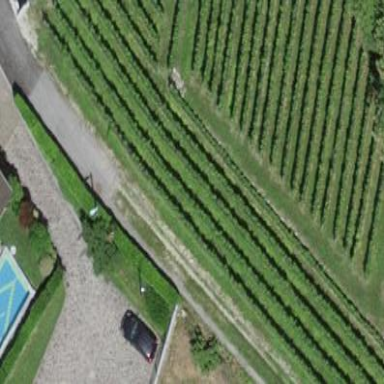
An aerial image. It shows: Vineyard where grapes are grown.